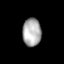
Tissue: skin
Cell type: Epithelial cells
Senescence score: 0.2579
Nuclear area (px): 517
Mean DAPI intensity: 170.526